Question: My project theme , can override by 'admin' users . There are few option for them to change css . When they define custom css , which they enter in 'textarea'. it will overrider current layout theme. Most cases are change in background color, shadow .. This is shown in following image

How could I validate text entered in custom css textarea, is valid css text ? any suggestion please .
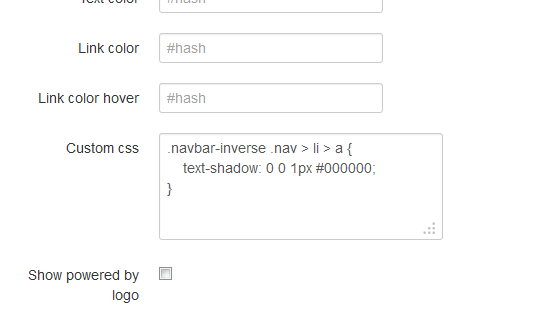
Answer: has API specifically for this:
<URL>
> What is this? Do I need it?The W3C CSS Validation Service is a free software created by the W3C
to help Web designers and Web developers check Cascading Style Sheets
(CSS). It can be used on this free service on the web, or downloaded
and used either as a java program, or as a java servlet on a Web
server.Do you need it? If you are a Web developer or a Web designer, this
tool will be an invaluable ally. Not only will it compare your style
sheets to the CSS specifications, helping you find errors, typos, or
incorrect uses of CSS, it will also tell you when your CSS poses some
risks in terms of usability.